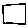
Label: square